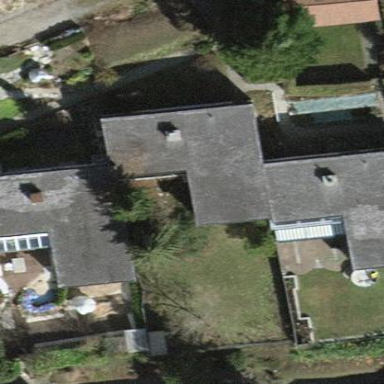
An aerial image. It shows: Terrace building.